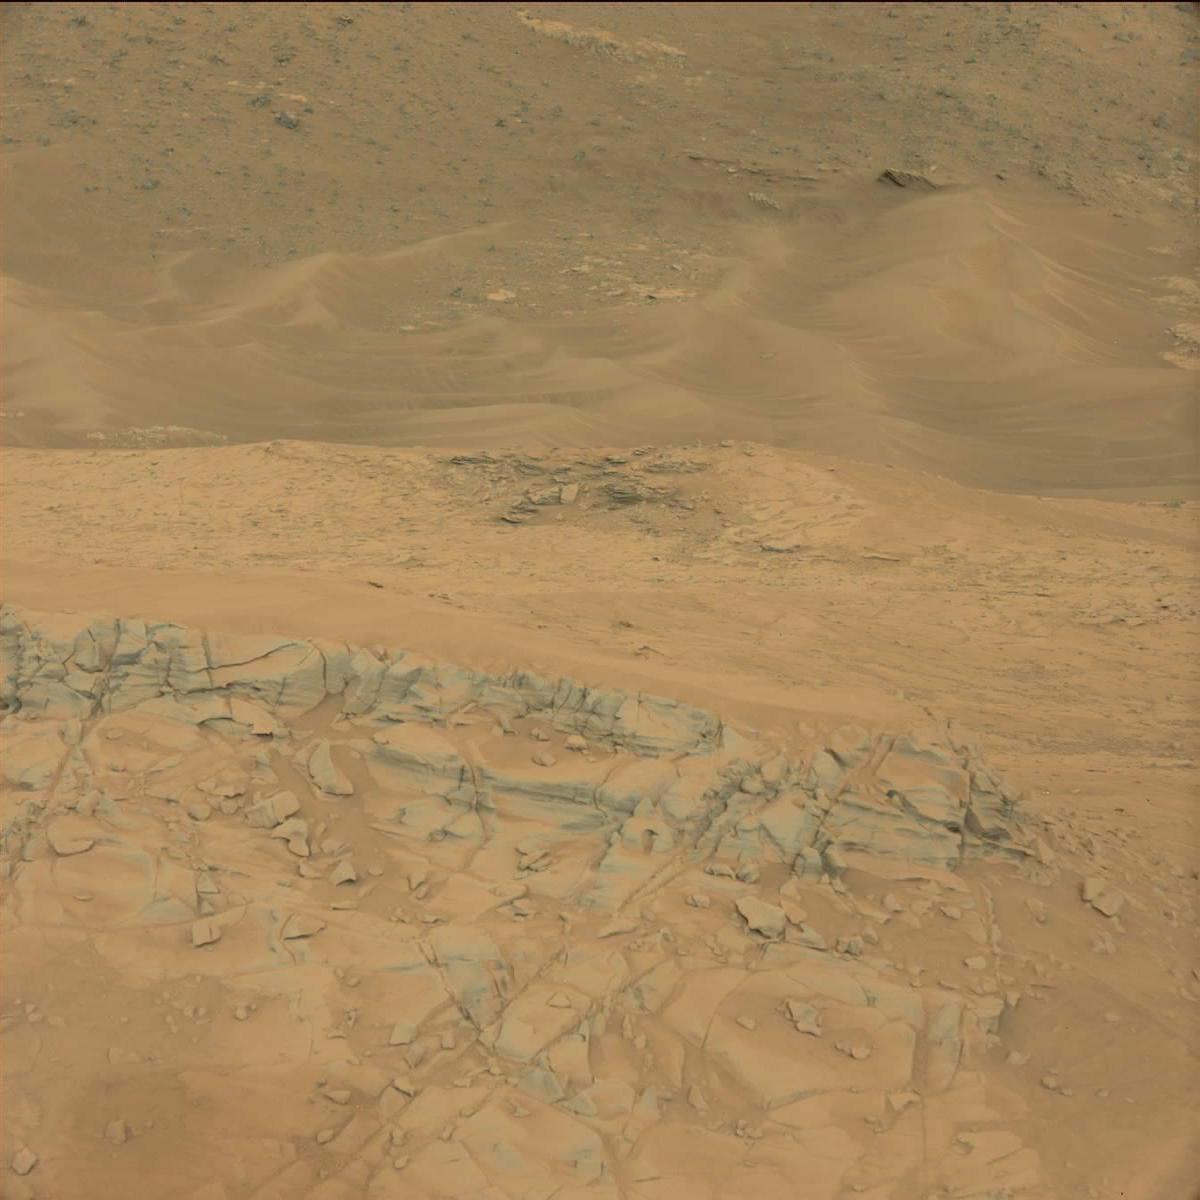
Terrain classes present: Bedrock, Sand / Soil